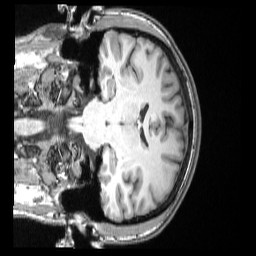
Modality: T1w
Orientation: coronal
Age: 30
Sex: male
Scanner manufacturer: siemens
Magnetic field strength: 3 T
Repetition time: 2 s
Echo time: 0.00339 s